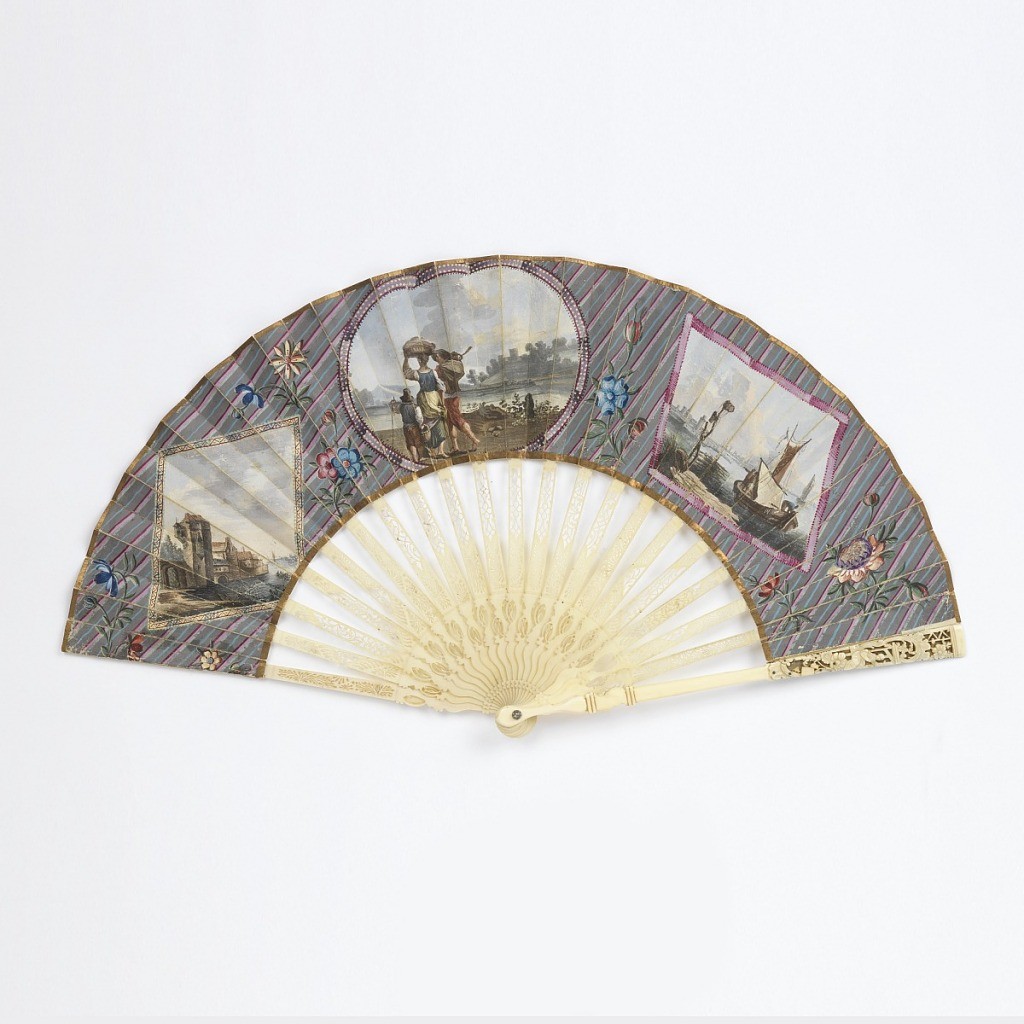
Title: Pleated fan
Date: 19th century
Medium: Painted vellum leaf, carved and pierced ivory sticks
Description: Pleated fan with painted vellum leaf. On the obverse are three scenes set in two diamonds on either side of an oval center medallion, each framed with a painted ribbon, on a striped gray ground with flowers. On the left, buildings bordering the water. In the center, a man, woman and boy walking beside a river carrying bundles. On the right, a boat in a harbor. On the reverse, two birds on a branch. Ivory sticks carved with Chinoiserie flowers.